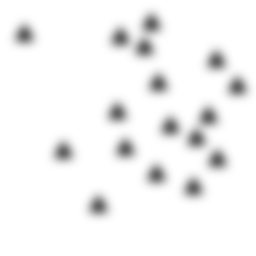
Squares: 0
Triangles: 17
Stars: 0
Total shapes: 17